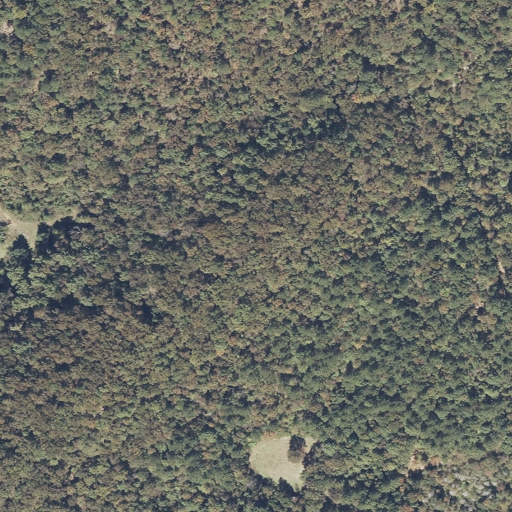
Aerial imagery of mountain in Alabama named Little Mountain containing deciduous forest, mixed forest, open development, and evergreen forest